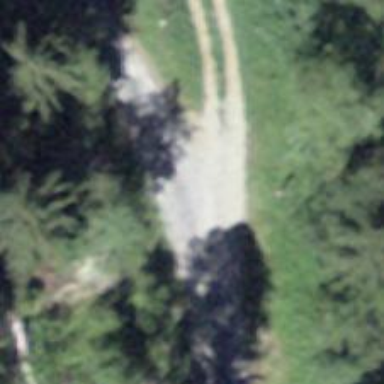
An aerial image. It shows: Unclassified road.